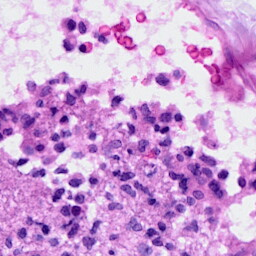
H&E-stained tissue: Ovarian